Question: I'm trying to intercept .NET Remoting Request/Responses by implementing a ServerChannelSink.
All is well, apart from the fact that I can't seem to decode the stream into a string. How do I do this?
Basically, in the watch window I can see that a value has been assigned to my variable after running the code: -

But if I open the Text Visualizer it is empty.
Similarly if I try to write the string to the Output window I don't get any lines written.
Here is the code that I'm using:
'''
private static void PrintStream(TextWriter output, ref Stream stream)
{
// If we can't reset the stream's position after printing its content,
// we must make a copy.
if (!stream.CanSeek)
stream = CopyStream(stream);
long startPosition = stream.Position;
byte[] buffer = new byte[stream.Length];
stream.Read(buffer, 0, (int)stream.Length);
System.Text.ASCIIEncoding enc = new System.Text.ASCIIEncoding();
string request = enc.GetString(buffer, 0, buffer.Length);
output.WriteLine(request);
output.WriteLine();
// set stream to previous position for message processing
stream.Seek(startPosition, SeekOrigin.Begin);
}
'''
I've also tried using a StreamReader with the same result:
'''
private static void PrintStream(TextWriter output, ref Stream stream)
{
// If we can't reset the stream's position after printing its content,
// we must make a copy.
if (!stream.CanSeek)
stream = CopyStream(stream);
long startPosition = stream.Position;
StreamReader sr = new StreamReader(stream);
String line;
while ((line = sr.ReadLine()) != null)
{
output.WriteLine(line);
}
stream.Position = startPosition;
}
'''
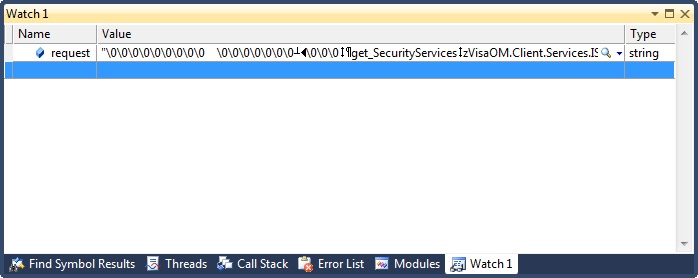
Answer: Thanks to paqogomez answer about '''s being interpreted as the end of the string, I just added the following: -
'''
request = request.Replace("", "");
'''
I now get this in the output window which is perfect for my purposes, thanks.
----------Request Headers-----------
__ConnectionId: 16
__IPAddress: 127.0.0.1
__RequestUri: /VisaOM.Server.ClientServices.Services
Content-Type: application/octet-stream
__CustomErrorsEnabled: False
----------Request Message-----------
------End of Request Message--------